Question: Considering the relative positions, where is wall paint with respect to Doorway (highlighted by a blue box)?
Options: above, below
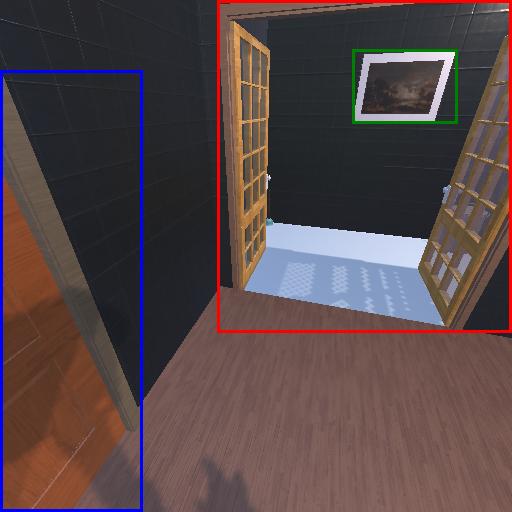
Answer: above